Field crop: tomato
Growth stage: 1
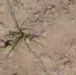
Species: cyperus